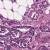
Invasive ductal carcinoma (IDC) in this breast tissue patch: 1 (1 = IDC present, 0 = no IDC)